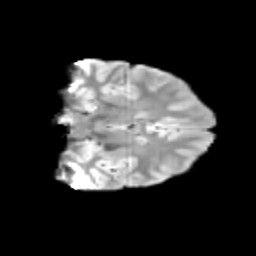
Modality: T2w
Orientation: coronal
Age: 13
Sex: female
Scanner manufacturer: siemens
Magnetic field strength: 3 T
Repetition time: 3.8 s
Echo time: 0.07 s